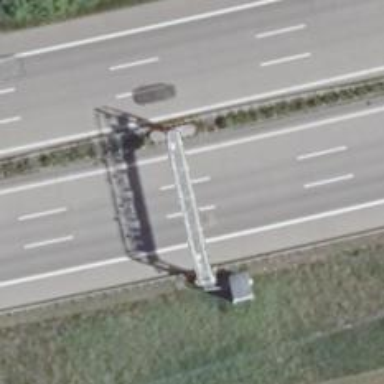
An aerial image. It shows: Gantry structure.